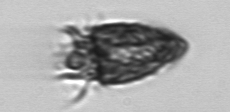
Label: Strombidium_tintinnodes